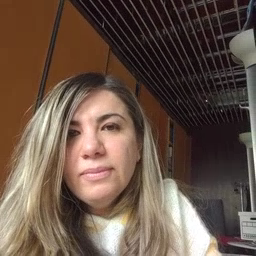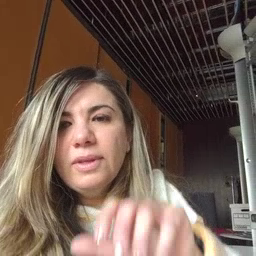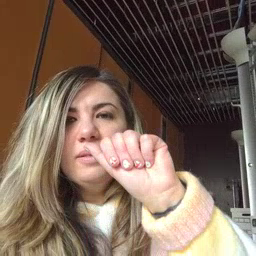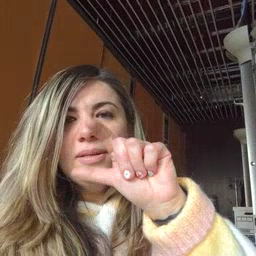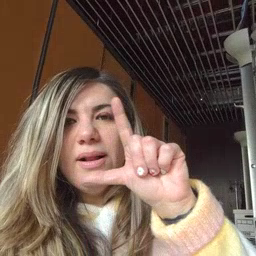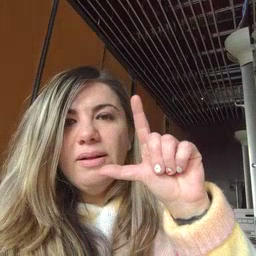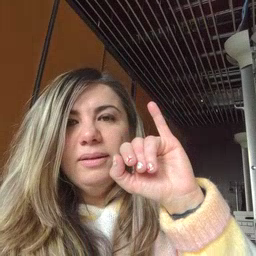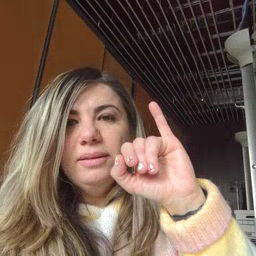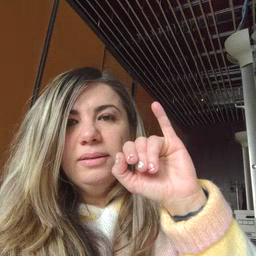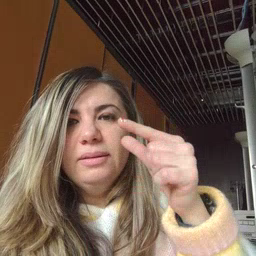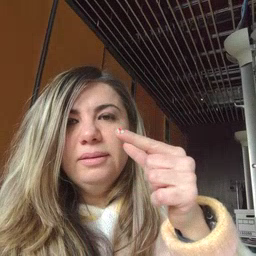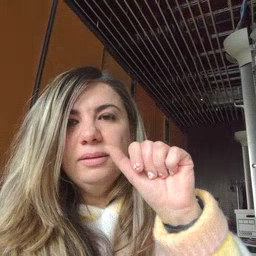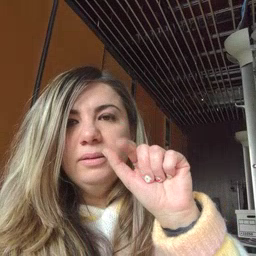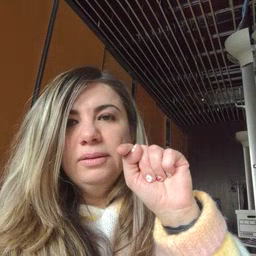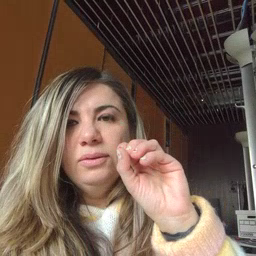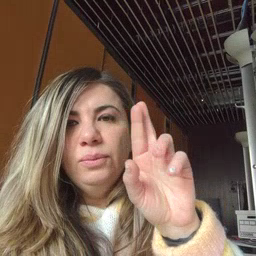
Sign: alligator